Field crop: maize
Growth stage: 2
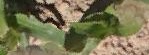
Species: maize